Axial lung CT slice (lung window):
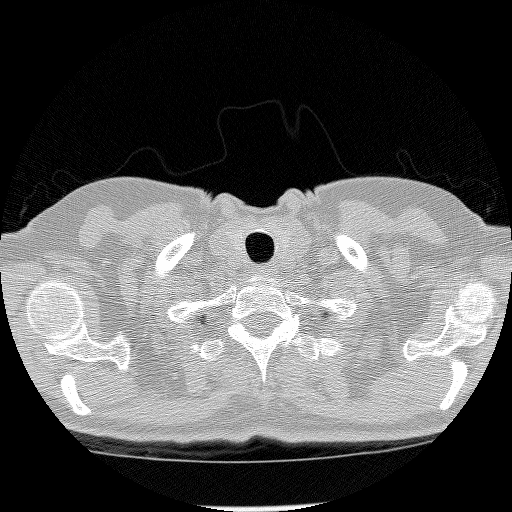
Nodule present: no